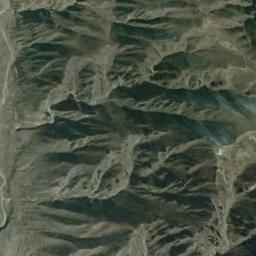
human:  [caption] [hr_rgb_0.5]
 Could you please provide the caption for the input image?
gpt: The mountains are winding and undulating .

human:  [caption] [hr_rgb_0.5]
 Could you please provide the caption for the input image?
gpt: The mountains in the lower left corner of the image are covered by vegetation .

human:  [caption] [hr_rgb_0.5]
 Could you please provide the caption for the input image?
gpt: The folded mountain consists of a number of ridges and valleys and its rocks are brown .

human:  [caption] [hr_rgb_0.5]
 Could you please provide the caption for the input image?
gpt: The mountain is full of green plants with lines of bare land .

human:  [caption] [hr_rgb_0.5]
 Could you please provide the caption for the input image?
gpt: There are many ridges on the brown mountain .